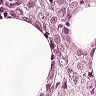
Metastatic tissue present: yes